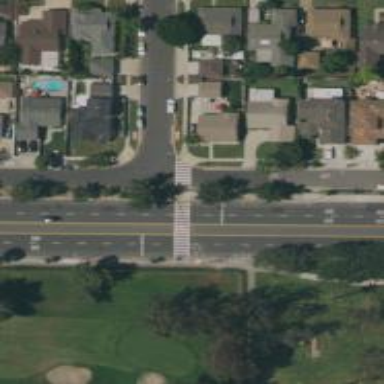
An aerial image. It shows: Marked road crossing.